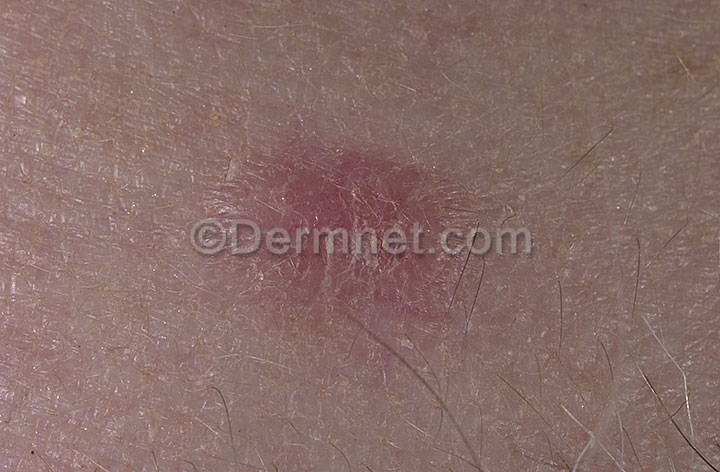
Disease: Actinic Keratosis Basal Cell Carcinoma and other Malignant Lesions